Question: I have these checkboxes those are created dynamically using C#. These are HTMLInputCheckboxes. They are kept under a panel called "panel_seat".

I want to get the values from these checkboxes to post them in database. How to do this? Either creating them as checkbox list or group?
If so please give me some code references please.
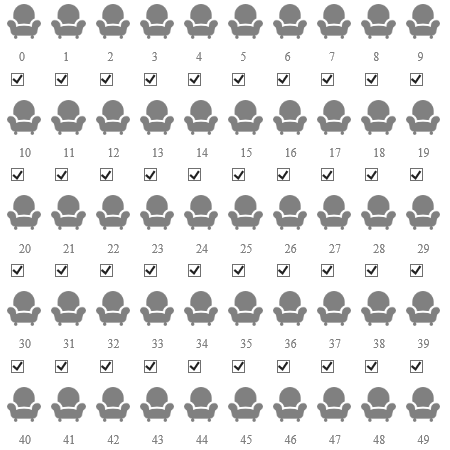
Answer: Jquery code:
'''
$(document).ready(function () {
$("#btn_check").click(function () {
var str = "";
x = $("#frm").serializeArray();
str = JSON.stringify(x);
$('#<%=hdnSelectedTicket.ClientID %>').val(str);
});
});
'''
Asp.net:
'''
<asp:HiddenField ID="hdnSelectedTicket" runat="server" />
'''
C# code: Using special dll for Json
'''
using System.Web.Script.Serialization;
using Newtonsoft.Json;
namespace TestApp.components.seatfromdb
{
public class Test
{
public string name { get; set; }
public string value { get; set; }
}
public partial class seatfromdb : System.Web.UI.Page
{
protected void Page_Load(object sender, EventArgs e)
{
}
protected void btn_submit_Click(object sender, EventArgs e)
{
List<Test> myDeserializedObjList = (List<Test>)Newtonsoft.Json.JsonConvert.DeserializeObject(hdnSelectedTicket.Value, typeof(List<Test>));
int count = myDeserializedObjList.Count;
string[] chkarr = new string[count-4];
int j=0;
for (int i = 0; i < count; i++)
{
if (myDeserializedObjList[i].name.Substring(0, 6) == "check_")
{
chkarr[j] = myDeserializedObjList[i].name.Substring(6,1);
j++;
}
}
}
}
'''
}
Checkbox group or list is not needed. I Used hidden field which carries the (stringified checkbox values) Json. charr[] array can be put into the database as by our need either as bytes or anything else.